Interaction volume radius: 5 \u00c5
Interaction volume height: 10 \u00c5
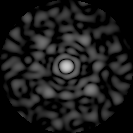
Disorder parameter: 0.7978